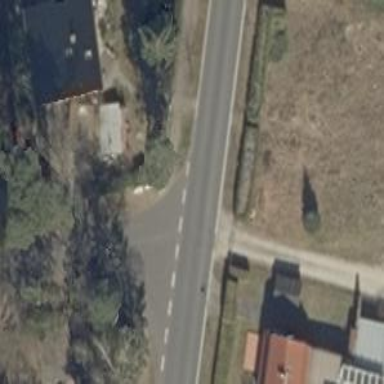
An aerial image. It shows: Road with "give way" sign.